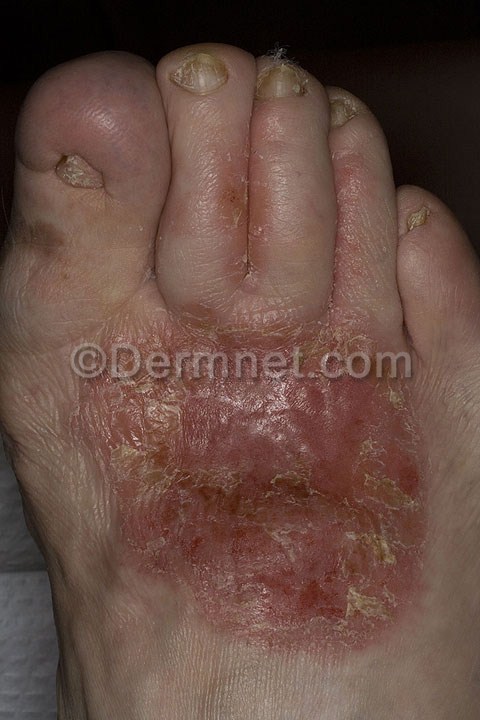
Disease: Tinea Ringworm Candidiasis and other Fungal Infections